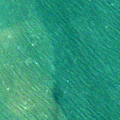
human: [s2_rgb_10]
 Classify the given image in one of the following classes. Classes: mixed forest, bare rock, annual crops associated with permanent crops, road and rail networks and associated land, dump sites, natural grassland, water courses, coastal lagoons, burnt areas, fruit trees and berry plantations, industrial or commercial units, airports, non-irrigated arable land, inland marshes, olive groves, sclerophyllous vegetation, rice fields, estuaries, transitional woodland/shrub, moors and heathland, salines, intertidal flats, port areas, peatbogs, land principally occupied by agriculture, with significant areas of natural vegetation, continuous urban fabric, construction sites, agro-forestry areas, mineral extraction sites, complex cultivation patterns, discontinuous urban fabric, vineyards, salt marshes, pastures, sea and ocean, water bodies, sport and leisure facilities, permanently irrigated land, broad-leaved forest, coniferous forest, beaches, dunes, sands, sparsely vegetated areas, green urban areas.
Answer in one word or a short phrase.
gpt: sea and ocean